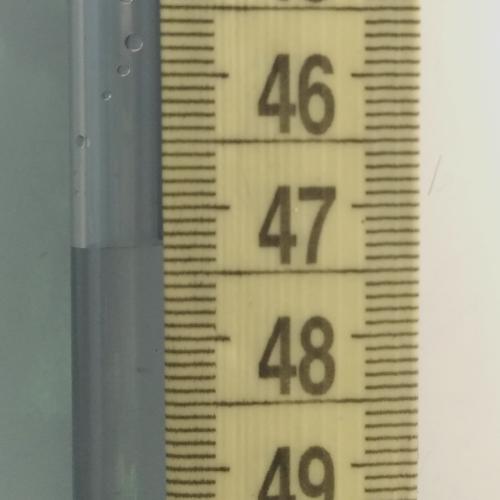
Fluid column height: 47.3 cm